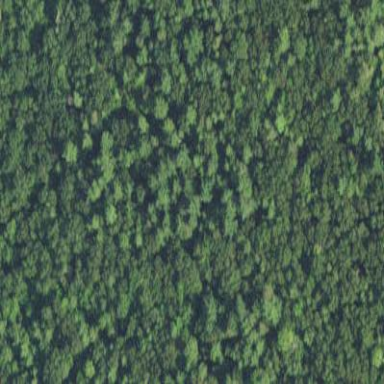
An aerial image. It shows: Woodland with needle-leaved trees.